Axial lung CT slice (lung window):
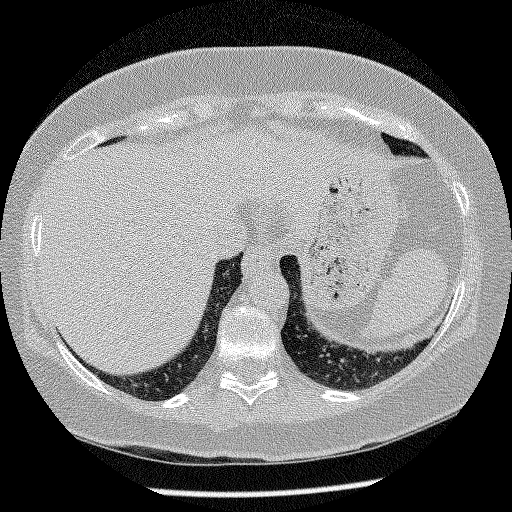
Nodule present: no